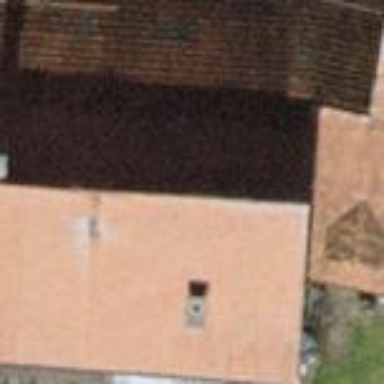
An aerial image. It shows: Farm building with gabled roof.